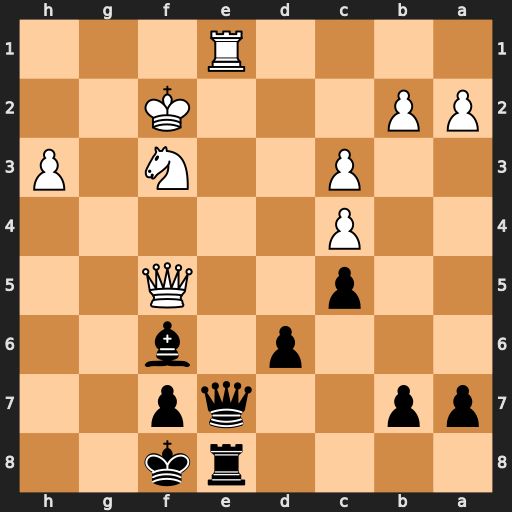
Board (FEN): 4rk2/pp2qp2/3p1b2/2p2Q2/2P5/2P2N1P/PP3K2/4R3
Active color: b
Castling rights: -
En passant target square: -
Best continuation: Bh4+ Kg1 Bxe1